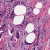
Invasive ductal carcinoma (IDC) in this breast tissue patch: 1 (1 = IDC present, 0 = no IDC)